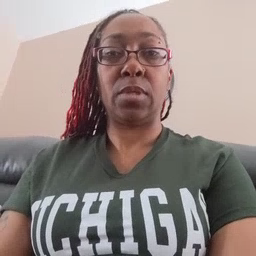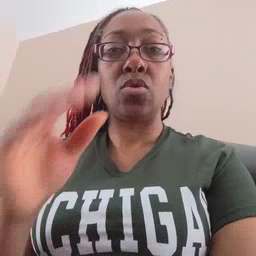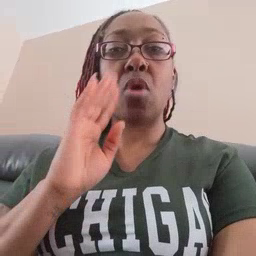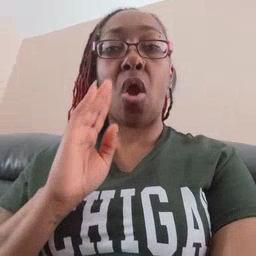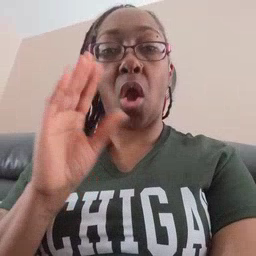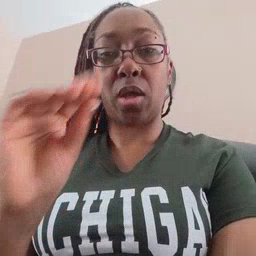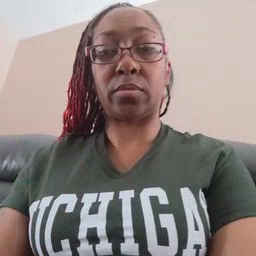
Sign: talk